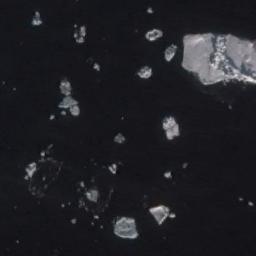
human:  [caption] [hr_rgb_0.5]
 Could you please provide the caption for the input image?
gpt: A large piece of sea ice and some small pieces of sea ice float in the deep blue sea .

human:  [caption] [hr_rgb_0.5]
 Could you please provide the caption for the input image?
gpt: There are different shapes of sea ice .

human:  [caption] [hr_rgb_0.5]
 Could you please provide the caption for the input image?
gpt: A large piece of ice and many small pieces of ice floating around it float on the deep blue sea .

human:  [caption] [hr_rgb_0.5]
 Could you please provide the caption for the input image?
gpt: There are many ice on the black sea .

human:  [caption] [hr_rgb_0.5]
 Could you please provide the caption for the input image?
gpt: There are some small pieces of sea ice and a larger one .